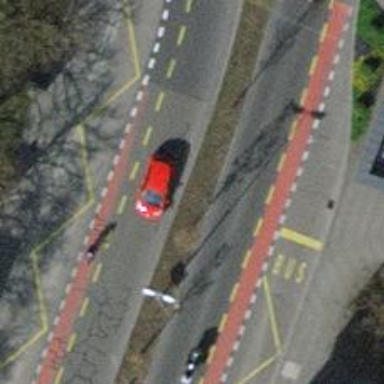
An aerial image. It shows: Primary highway with asphalt surface and sidewalks on both sides. There is soft cycle lane on the left side.